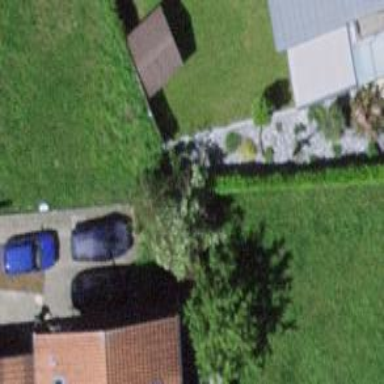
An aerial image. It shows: Hedge acting as barrier.